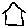
Label: house